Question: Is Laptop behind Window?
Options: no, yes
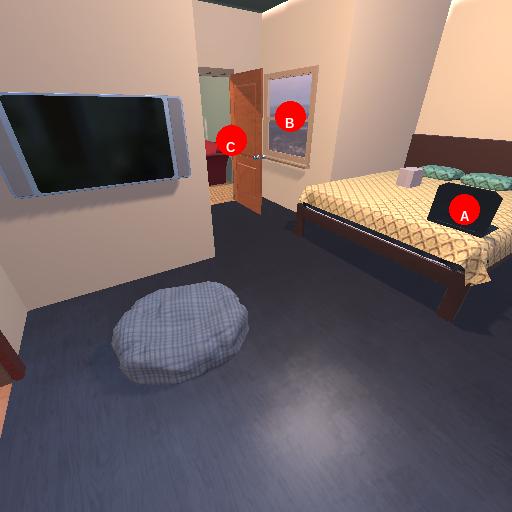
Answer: no